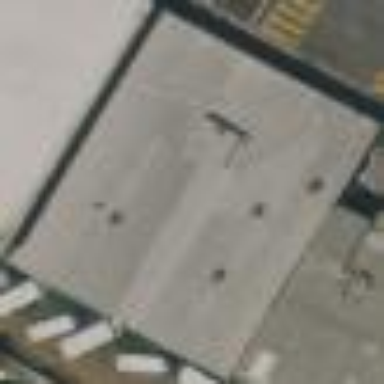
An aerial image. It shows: Warehouse building.